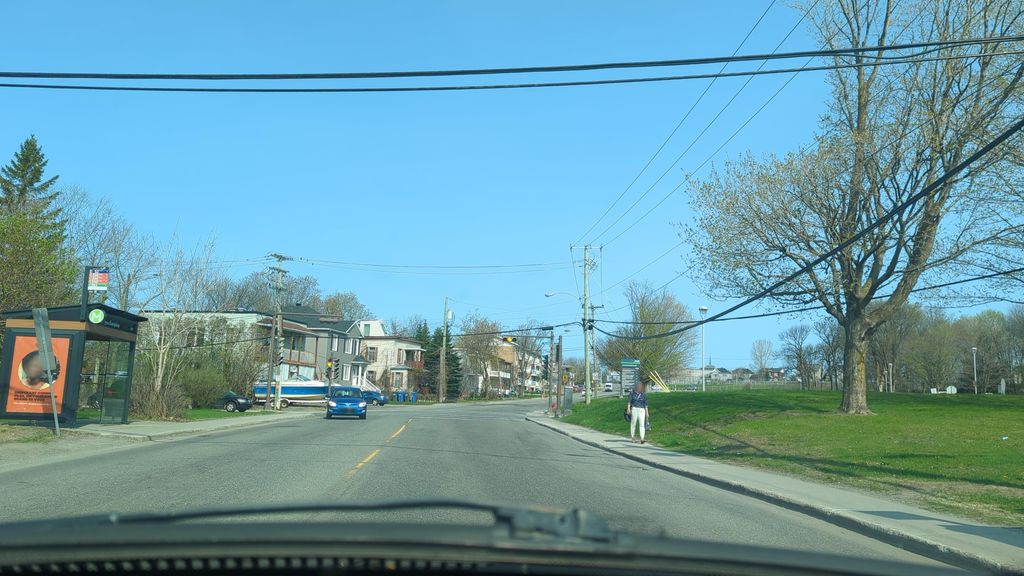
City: quebec_city